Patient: sex F, age 28
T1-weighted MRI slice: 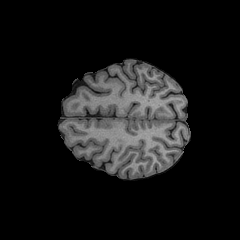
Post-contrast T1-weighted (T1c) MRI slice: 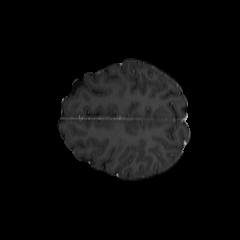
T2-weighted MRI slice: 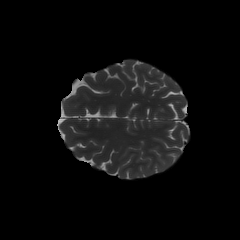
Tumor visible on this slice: no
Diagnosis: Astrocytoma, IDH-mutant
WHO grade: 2